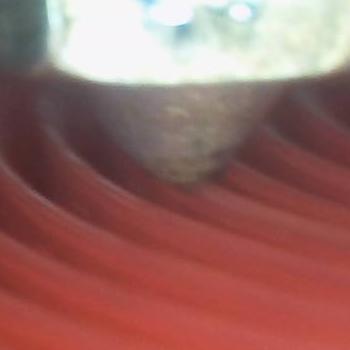
Flow rate: 47%